Question: I have a duration(time) data retrieved from a GPS system. The data shows the duration a player has played in the match. The problem is, for few records, the data is shown like 20:12(20 mins and 12 secs) and few records, it is shown as 20:12:00(20 mins, 12 secs, 00 ms).
Can I change all these records into secs format(as shown in the image attached)?
PS: I don't want to convert it into text format as I need to do some calculations and analysis with it.
TIA!
[
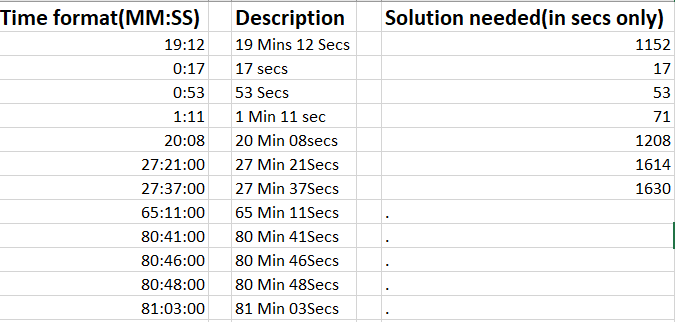
Answer: Use:
'''
=TEXT(A2,"[hh]")*60 + MINUTE(A2)
'''